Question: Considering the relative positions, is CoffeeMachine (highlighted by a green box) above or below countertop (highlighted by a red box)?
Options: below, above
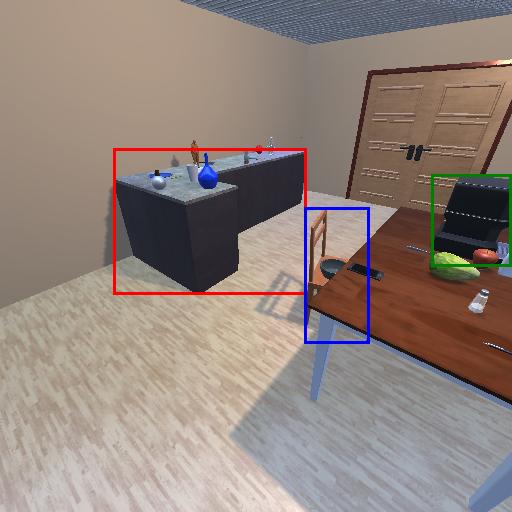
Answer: below